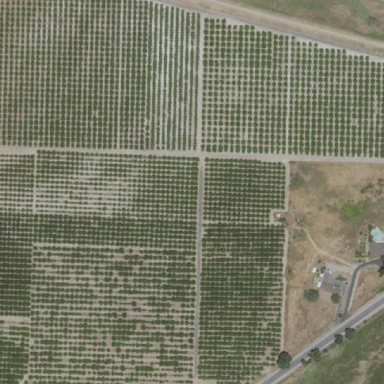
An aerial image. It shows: Orange orchard with rows of orange trees.